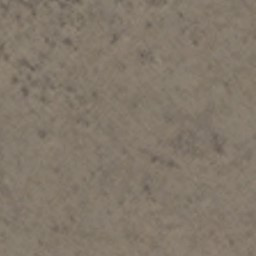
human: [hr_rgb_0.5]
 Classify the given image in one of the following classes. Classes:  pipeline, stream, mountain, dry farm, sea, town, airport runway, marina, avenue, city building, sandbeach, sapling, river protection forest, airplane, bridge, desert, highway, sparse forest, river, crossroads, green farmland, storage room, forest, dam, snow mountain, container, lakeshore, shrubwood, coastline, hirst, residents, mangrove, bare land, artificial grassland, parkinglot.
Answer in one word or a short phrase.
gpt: bare land